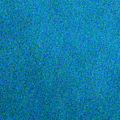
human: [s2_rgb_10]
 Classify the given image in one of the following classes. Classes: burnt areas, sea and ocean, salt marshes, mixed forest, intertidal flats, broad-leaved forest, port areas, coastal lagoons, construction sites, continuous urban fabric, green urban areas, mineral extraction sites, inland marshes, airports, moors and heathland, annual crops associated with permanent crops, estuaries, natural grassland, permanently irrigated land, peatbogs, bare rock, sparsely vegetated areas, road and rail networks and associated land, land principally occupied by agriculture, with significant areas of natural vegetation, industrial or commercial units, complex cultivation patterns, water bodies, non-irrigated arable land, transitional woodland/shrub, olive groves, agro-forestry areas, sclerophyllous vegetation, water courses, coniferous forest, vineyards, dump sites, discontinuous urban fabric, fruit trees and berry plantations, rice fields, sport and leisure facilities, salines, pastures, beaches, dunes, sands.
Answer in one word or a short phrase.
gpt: sea and ocean